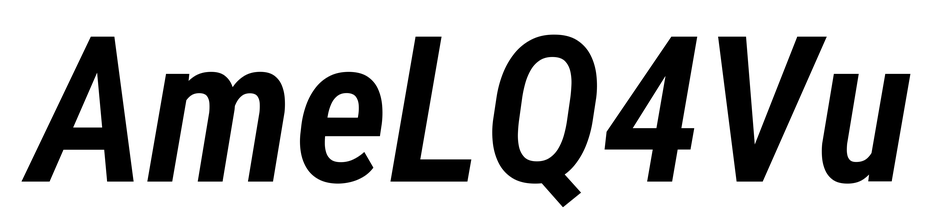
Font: Roboto-Italic_Condensed_SemiBold_Italic